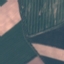
Land use / land cover class: AnnualCrop